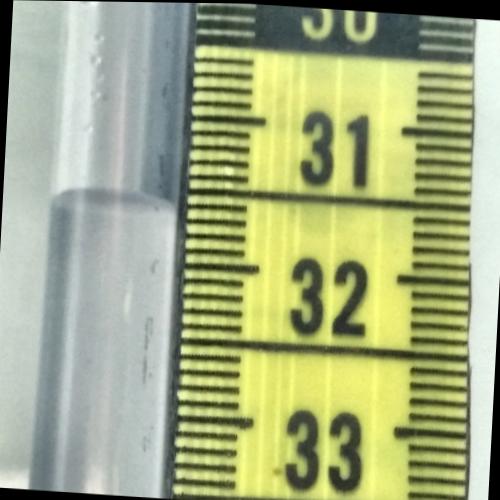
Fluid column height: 31.6 cm